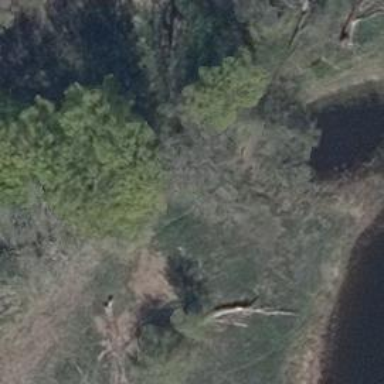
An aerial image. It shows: Beautiful wet meadow natural wetland.